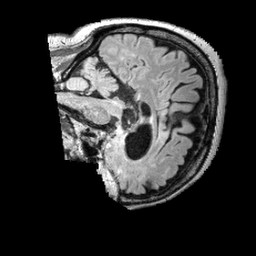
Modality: FLAIR
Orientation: sagittal
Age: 66
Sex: female
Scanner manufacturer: siemens
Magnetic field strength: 3 T
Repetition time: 5 s
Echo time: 0.387 s